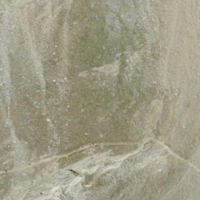
EUNIS habitat code: 48
Species observed at this site:
Marmota marmota